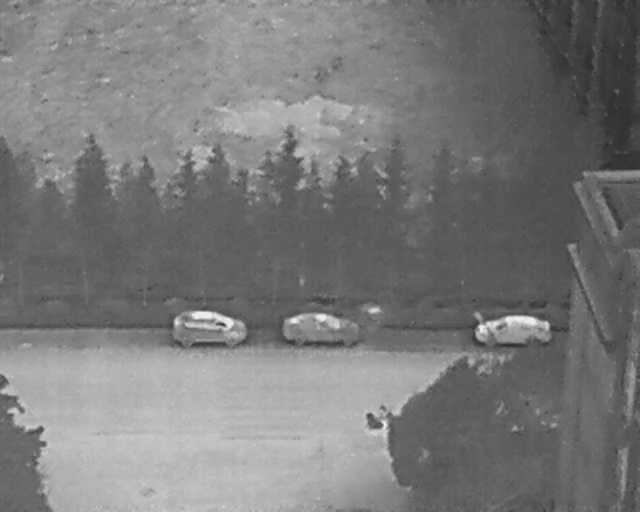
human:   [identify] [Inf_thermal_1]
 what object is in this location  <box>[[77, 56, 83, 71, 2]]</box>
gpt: <ref>1 medium car at the right</ref>